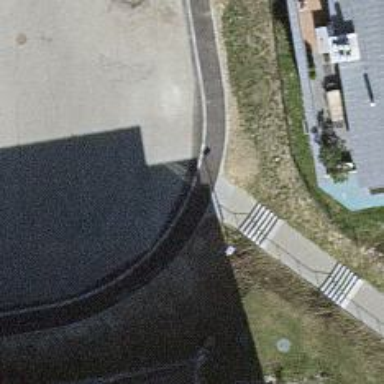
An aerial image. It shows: Set of steps on the road.